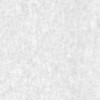
Label: no_change